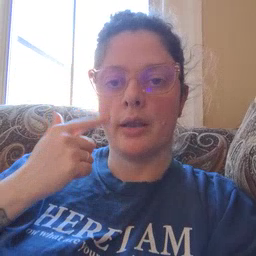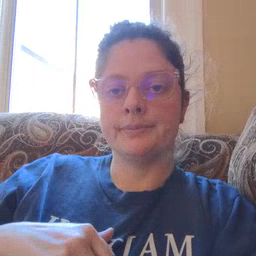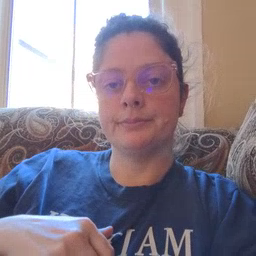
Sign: cry